Question: I just started my struggle to understand owin and katana. Following the <URL>
I created a blank asp.net project in VS2013 and added a Nuget Package reference to 'Microsoft.Owin.Host.SystemWeb'. The project I created is bear blank as shown.

This contains nothing except 'AssemblyInfo.cs', 'Web.config' and 'packages.config'. Now when I run(F5) this, it says
> - -
Now the question is how come just by adding a Nuget reference to 'Microsoft.Owin.Host.SystemWeb', it started to look for something specific to Owin like 'Startup' class and so on as indicated in the error message?
I mean I ran a different project without that Nuget reference and the error message is totally different. Nothing seems to have changed at least in the two files 'AssemblyInfo.cs', 'Web.config' by adding the Nuget reference. As I understand adding the Nuget added a packages.config file and added some project reference. Also I have compared the project properties for the two projects tab by tab and I did not find any difference!
So I wonder what in the world is causing the Owin project look for a Startup class?
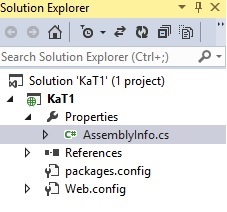
Answer: The secret is that Katana uses an ASP.NET feature called PreAppStart. You can see the source codes here:
<URL>
If an assembly in an ASP.NET app has this assembly-level attribute:
'''
[assembly: PreApplicationStartMethod(typeof(PreApplicationStart), "Initialize")]
'''
Then ASP.NET will automatically run that code as the app starts. This code will run before "user" code will run, before even the 'Application_Start' event. That's why it's called PreAppStart.
In the case of Katana, this code dynamically registers an ASP.NET HTTP Module ('IHttpModule') that will eventually search for and attempt to call the app's startup/builder class. And if that fails, kablamo!
To disable the automatic behavior, add this line to web.config in the '<appSettings>' section:
'''
<add key="owin:AutomaticAppStartup " value="false" />
'''
More information on this behavior can be found on the www.asp.net site: <URL>.